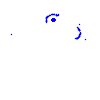
Particle: proton